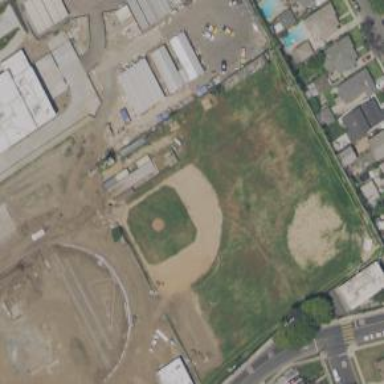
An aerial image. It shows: Baseball pitch for leisure land activities.